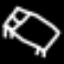
Label: bed